Question: I'm scraping some data from Google Translate like so:
'''
import urllib
import mechanize
get_url=("https://translate.google.ie/translate_a/single?client=t&sl=auto&tl=es&hl=en&dt=bd&dt=ex&dt=ld&dt=md&dt=qca&dt=rw&dt=rm&dt=ss&dt=t&dt=at&ie=UTF-8&oe=UTF-8&source=btn&ssel=0&tsel=3&kc=0&tk=520887|911740&q=Hellow%20World")
browser=mechanize.Browser()
browser.set_handle_robots(False)
browser.addheaders=[('User-agent','Chrome')]
translate_text=urllib.urlopen(get_url).read()
print translate_text
'''
Which gives me the following output:
'''
[["Hellow Mundial", "Hellow World"]]
undefined
"en"
undefined
undefined
[["Hellow", 1,...], ["World", 2,...]]
0.022165652
undefined
[["en"], undefined, [0.022165652]]
'''
Which can be seen here:

So I try to split the data on the ]] so my output will only be:
'''
[["Hellow Mundial", "Hellow World"]]
'''
I'm splitting the data like so:
'''
translate_text=translate_text.split("]]")
print translate_text[0]
'''
However, when I run this I get the page markup. Before the split, I got the query result. How come the split is causing this and not splitting the string as intended?
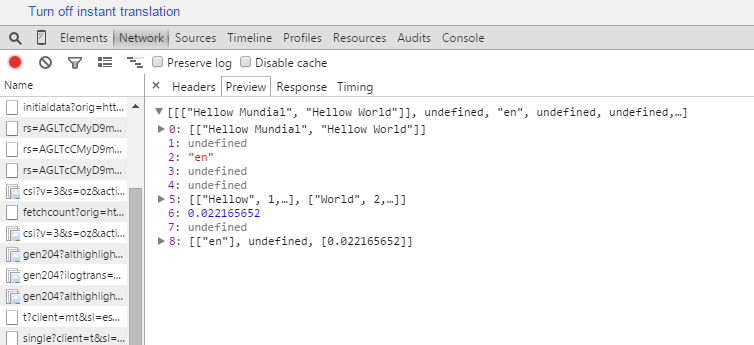
Answer: Google is returning something similar to'JSON' format (but not actually JSON) for you which can be very easily parsed after a simple RegEx to replace any consecutive commas with a single one:
Try:
'''
import json
import re
# replace any consecutive commas with a single one
translate_text = re.sub( ',+', ',', translate_text ).strip()
arr = json.loads(translate_text)
print arr[0][0][0] # prints "Hellow Mundial"
print arr[0][0][1] # prints "Hellow World"
'''
Note that 'translate_text' is a string, and 'arr' is a Python array. 'json.loads' was able to parse into a native Python format for you so that you could use simple List and Dictionary look-ups.